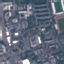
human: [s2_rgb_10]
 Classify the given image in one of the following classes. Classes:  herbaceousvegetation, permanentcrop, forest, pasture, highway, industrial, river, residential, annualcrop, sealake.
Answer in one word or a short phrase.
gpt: Industrial